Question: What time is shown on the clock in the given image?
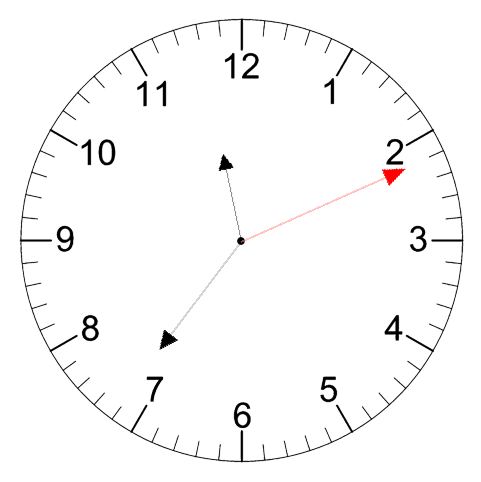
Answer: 11:36:11